Question: I do not see a .NET client for the Google People API here.
<URL>
Do you know of any?
I need to get the user's full name, email address, gender and date of birth from Google using OAuth2. I could use it the raw HTTP way, but just to be safe, I want to use a Google provided client API.
Hurray to hand-plumbing

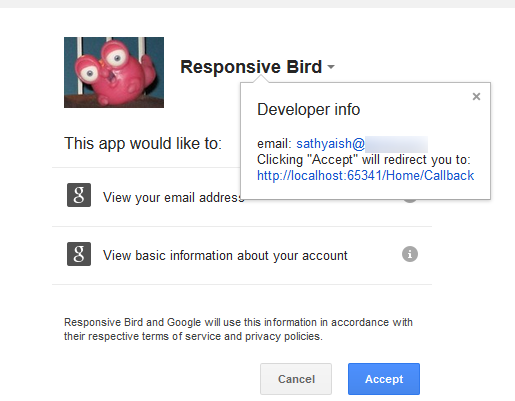
Answer: The Google .net client Library can be found on <URL>
'''
PM> Install-Package Google.Apis.Plus.v1
'''
I'm pretty sure it requires the latest version of Nugget to get it.
But I think you are going to have a small problem. Not all of the information you are after is exposed in the API. Sex and date of birth for example.
You can try it here <URL>. Scroll to the bottom: Authorize it then in userId enter "me" and it will show what the API can get of your data.